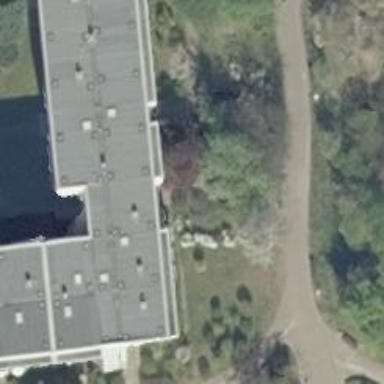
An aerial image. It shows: Apartment building with flat roof.